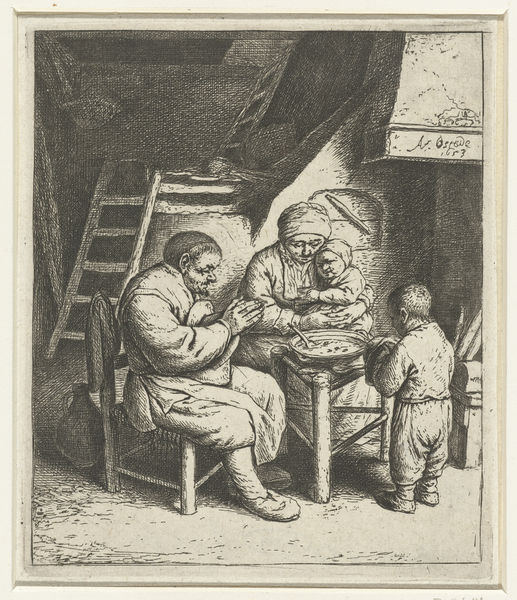
Titel: Gezin aan tafel voor de maaltijd
Künstler: Adriaen van Ostade
Standort: Amsterdam
Institution: Rijksmuseum
Schlagwörter: mann, frau, stuhl, tisch, zeichnung, zimmer, arm, familie, kind, mutter, vater, kamin, ofen, vase, leiter, essen, stube, bauer, druck, schraffur, radierung, stich, beten, gebet, mahl, mahlzeit, tischgebet, hunger, stall, suppe, armut, 1653, eintopf, blöffel